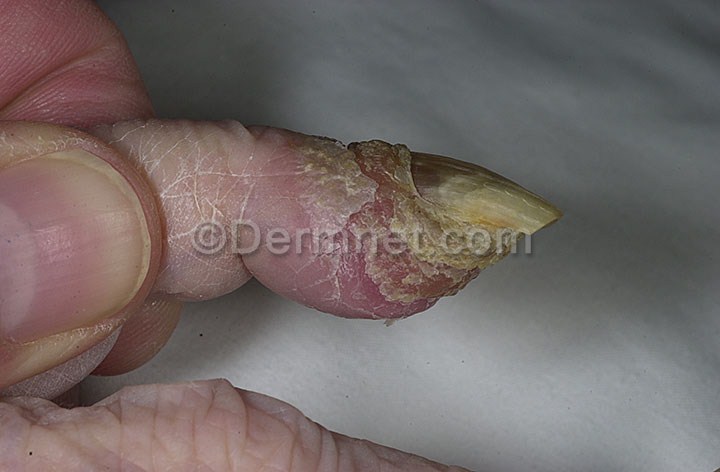
Disease: Psoriasis pictures Lichen Planus and related diseases